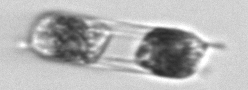
Label: Hemiaulus